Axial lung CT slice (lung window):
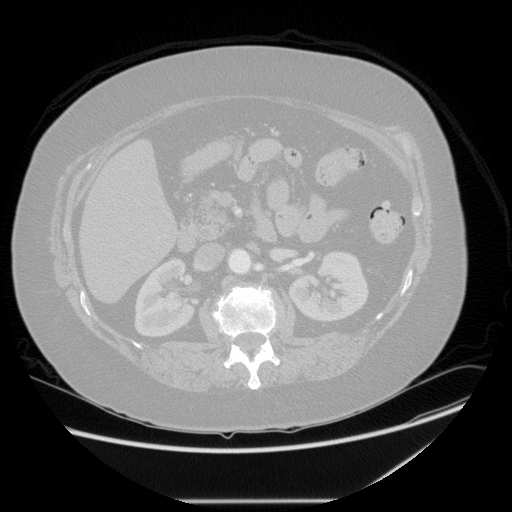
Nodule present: no